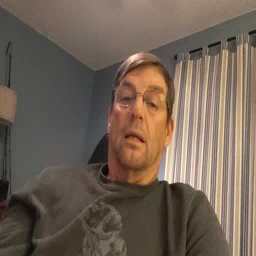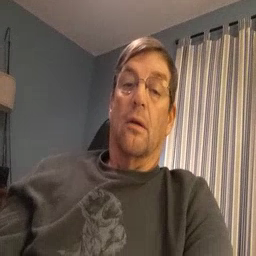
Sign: ride